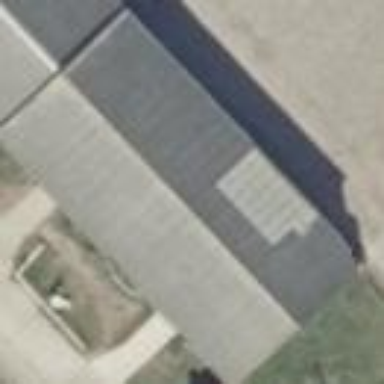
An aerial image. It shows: Gabled grey farm auxiliary building with roof oriented along its structure.